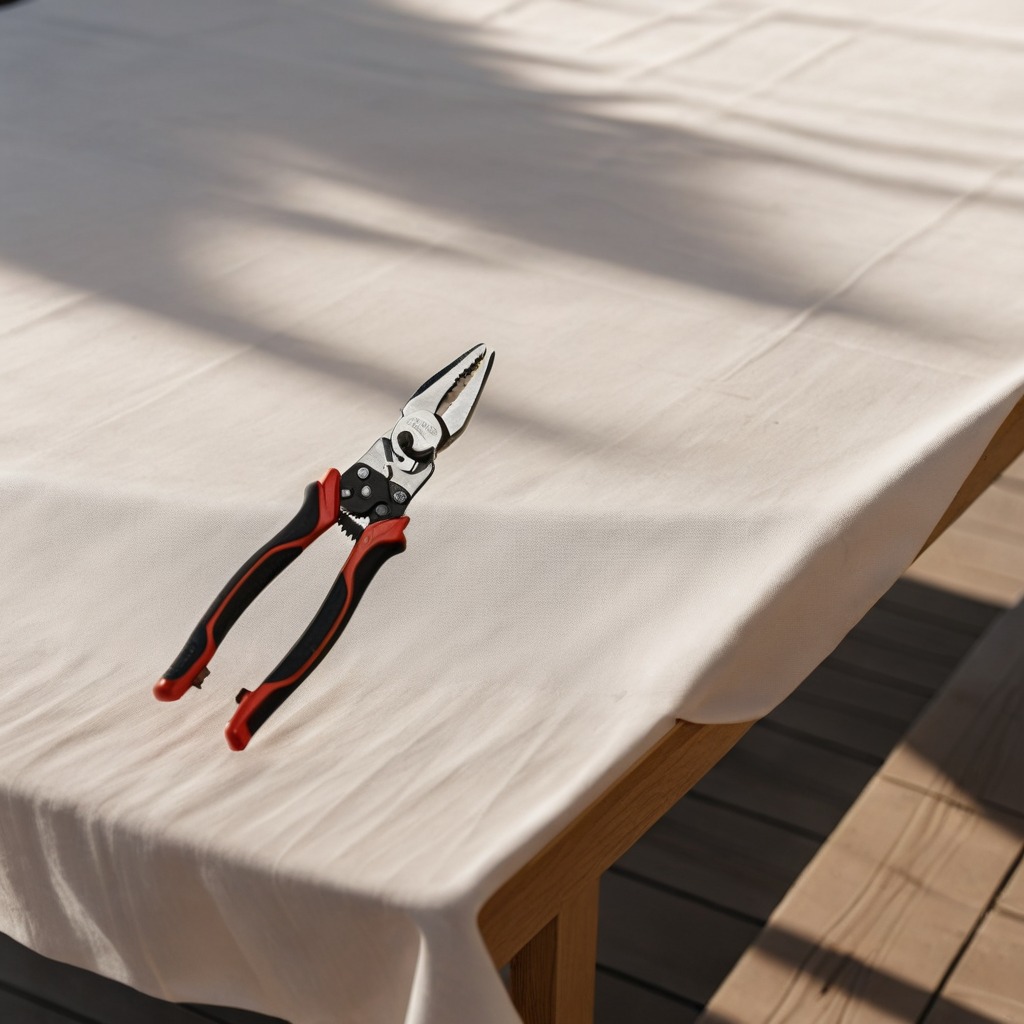
A plier is lying on the wooden table.